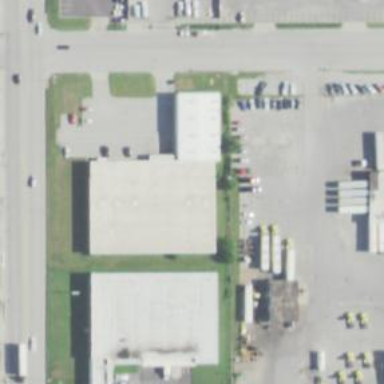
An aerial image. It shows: Warehouse building.